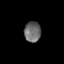
Tissue: skin
Cell type: Epithelial cells
Senescence score: 0.2561
Nuclear area (px): 328
Mean DAPI intensity: 107.613